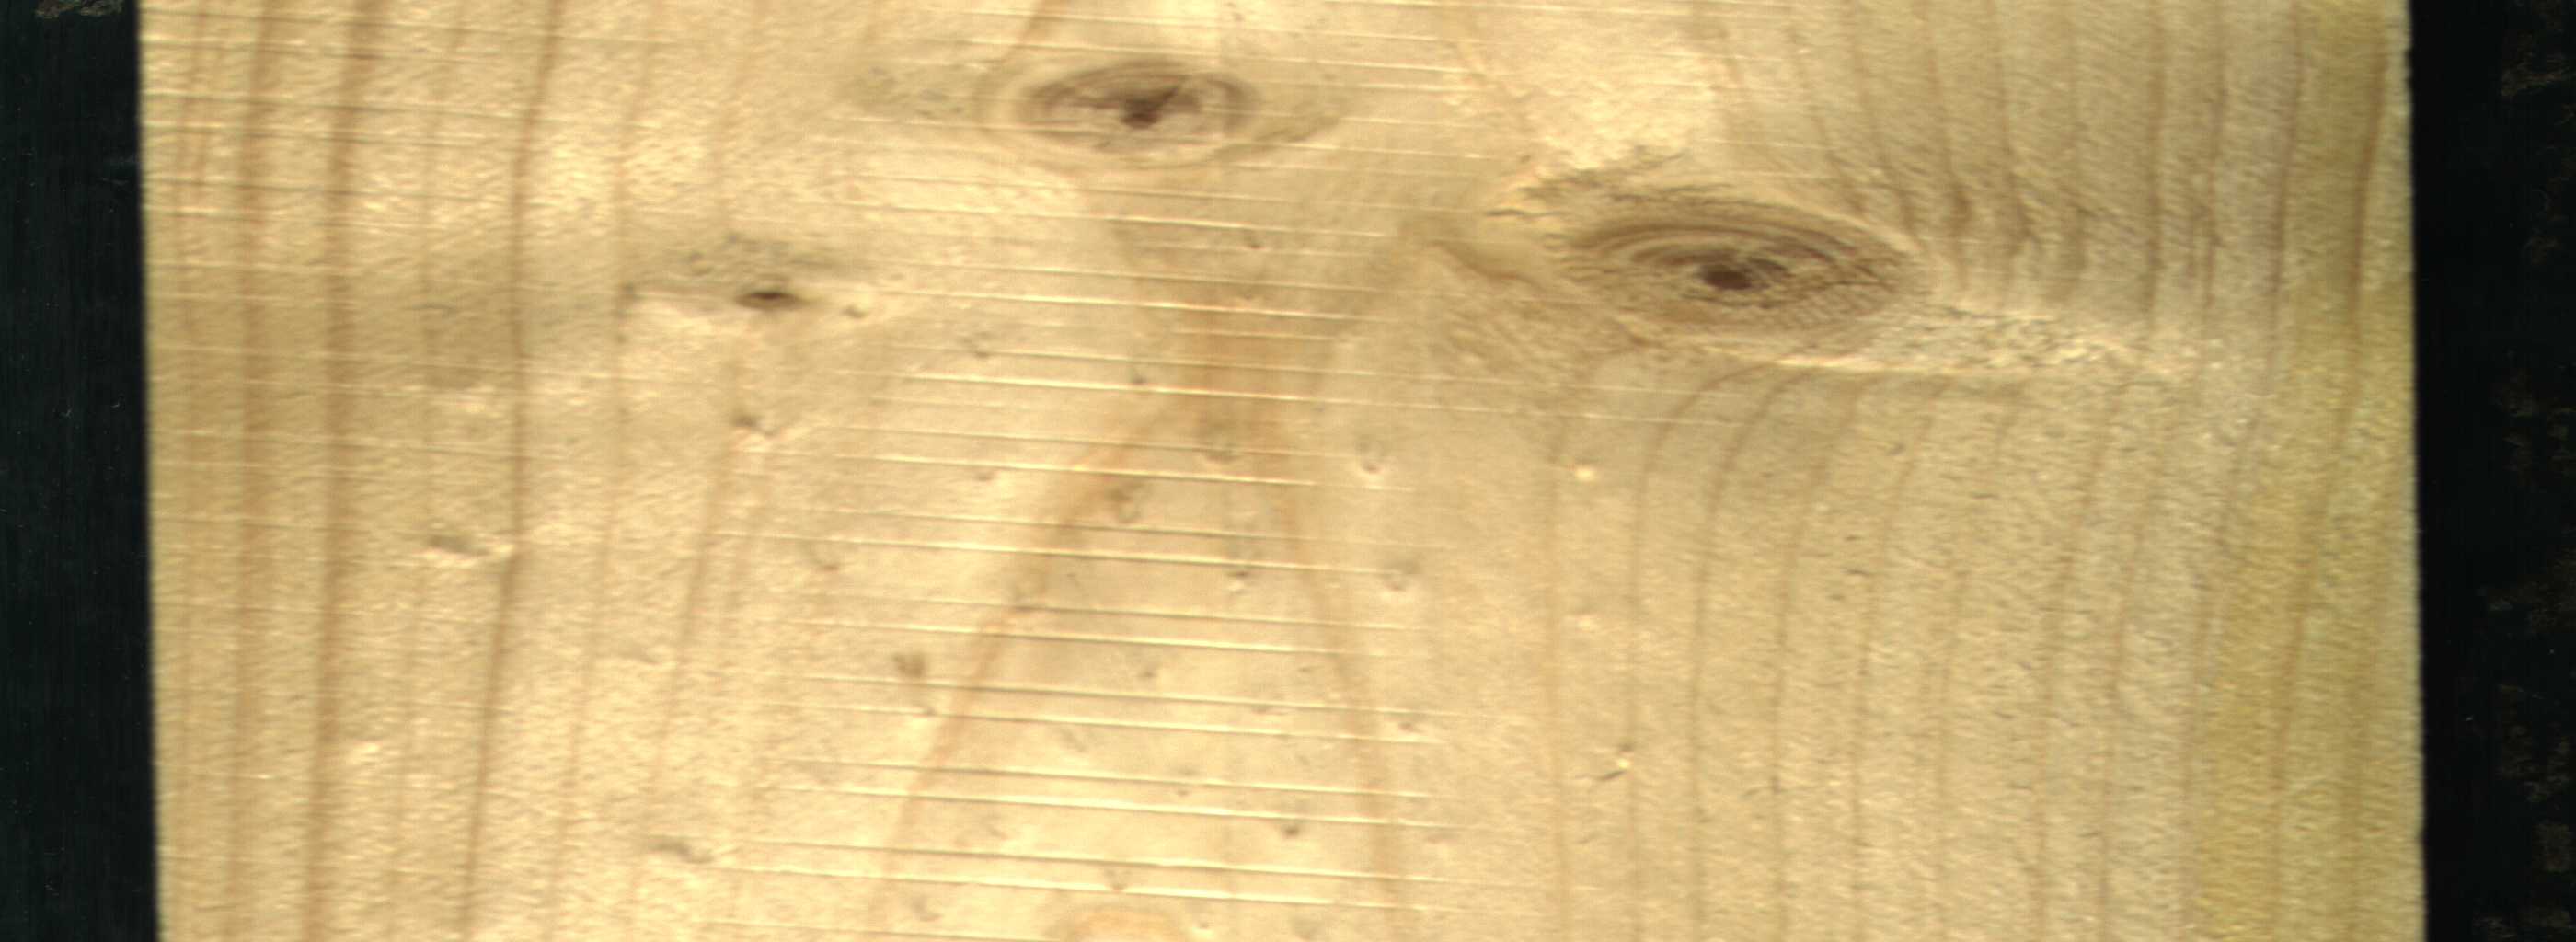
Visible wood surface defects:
Live_Knot
Live_Knot
Live_Knot